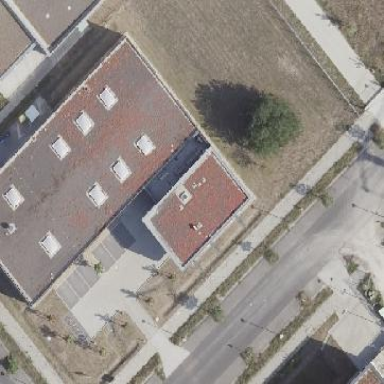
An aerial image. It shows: Commercial building.